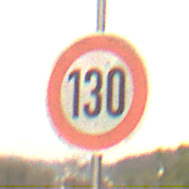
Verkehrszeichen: Geschwindigkeit130
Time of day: SunriseSunset
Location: Outdoor (Nature)
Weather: PartlyCloudy
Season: NotSpecified
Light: Natural